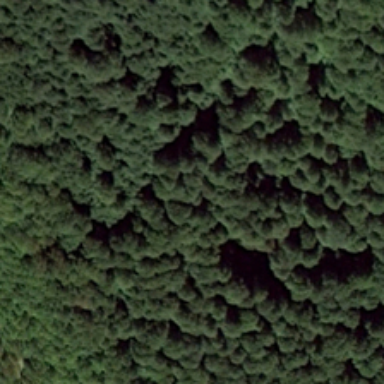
This piece of the forest is yellow green and dense .